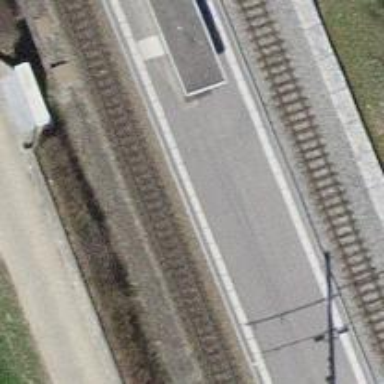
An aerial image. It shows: Narrow-gauge railway with single track. The railway is electrified with contact line.